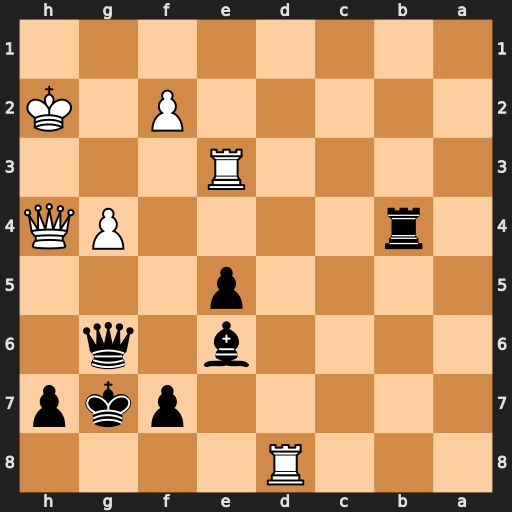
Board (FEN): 3R4/5pkp/4b1q1/4p3/1r4PQ/4R3/5P1K/8
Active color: b
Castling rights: -
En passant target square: -
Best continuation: Rxg4 Qxg4 Bxg4